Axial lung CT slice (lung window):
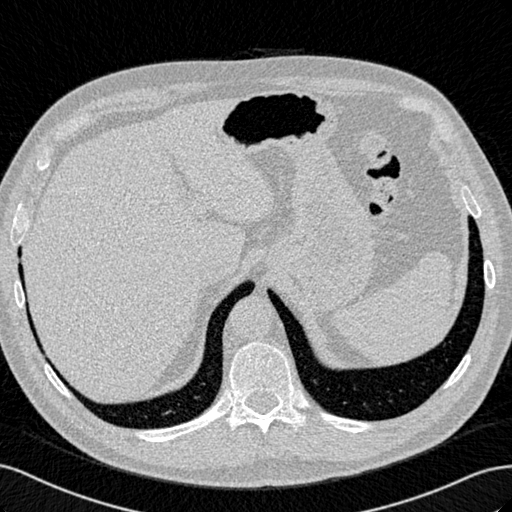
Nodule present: no